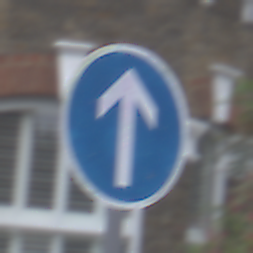
Verkehrszeichen: VorgeschriebeneFahrtrichtungGeradeaus
Umgebung: Outdoor, Urban
Tageszeit: MorningAfternoon
Wetter: Overcast
Licht: Natural
Jahreszeit: NotSpecified
Kontrast: LowContrast